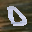
Label: 0